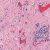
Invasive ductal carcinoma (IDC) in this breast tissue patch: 0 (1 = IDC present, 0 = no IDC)